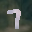
Label: 7